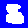
Digit: 8